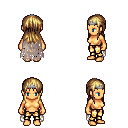
a pixel art fantasy rpg character, female body template, human, tanned skin, gray tattered cape, gold greaves, blonde unkempt hairstyle, silver tiara, four views (front, back, left, right), 2x2 character sprite sheet, small pixel art, hard edges, no anti-aliasing